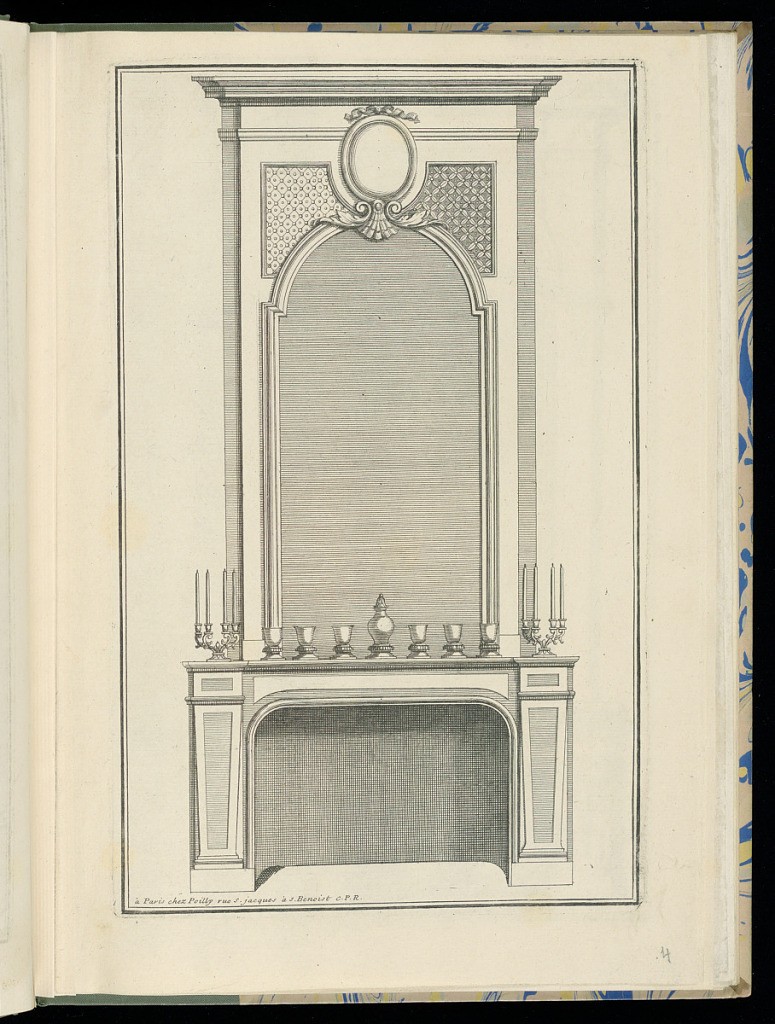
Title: Fireplace (Chimney Piece and Mantel) Design
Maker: François II de Poilly, French, 1666 – 1741
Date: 1712
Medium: Etching and engraving on laid paper
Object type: Print
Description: A design for a fireplace (chimney piece and mantel). A central lidded vase and six smaller vases, flanked by candelabra are displayed on the mantel. The overmantel mirror is topped with an arch and oval roundel above decorated by shell, scrolling acanthus leaves and ribbons. The paneling above the overmantel mirror is decorated with two different options of diaper patterns.